Question: i have written a program to search value from google every thing works fine but first time when page is loaded then i encounter error.after words if i click any link it is working fine no errors further.

Code is as follow
'''
private void backgroundWorker1_DoWork(object sender, DoWorkEventArgs e)
{
string raw = "http://www.google.com/search?hl=en&q={0}&aq=f&oq=&aqi=n1g10";
string search = string.Format(raw, HttpUtility.UrlEncode(searchTerm));
//string search = "http://www.whatismyip.com/";
HttpWebRequest request = (HttpWebRequest)WebRequest.Create(search);
using (HttpWebResponse response = (HttpWebResponse)request.GetResponse())
{
using (StreamReader reader = new StreamReader(response.GetResponseStream(), Encoding.ASCII))
{
browserA = reader.ReadToEnd();
this.Invoke(new EventHandler(IE1));
}
}
}
'''
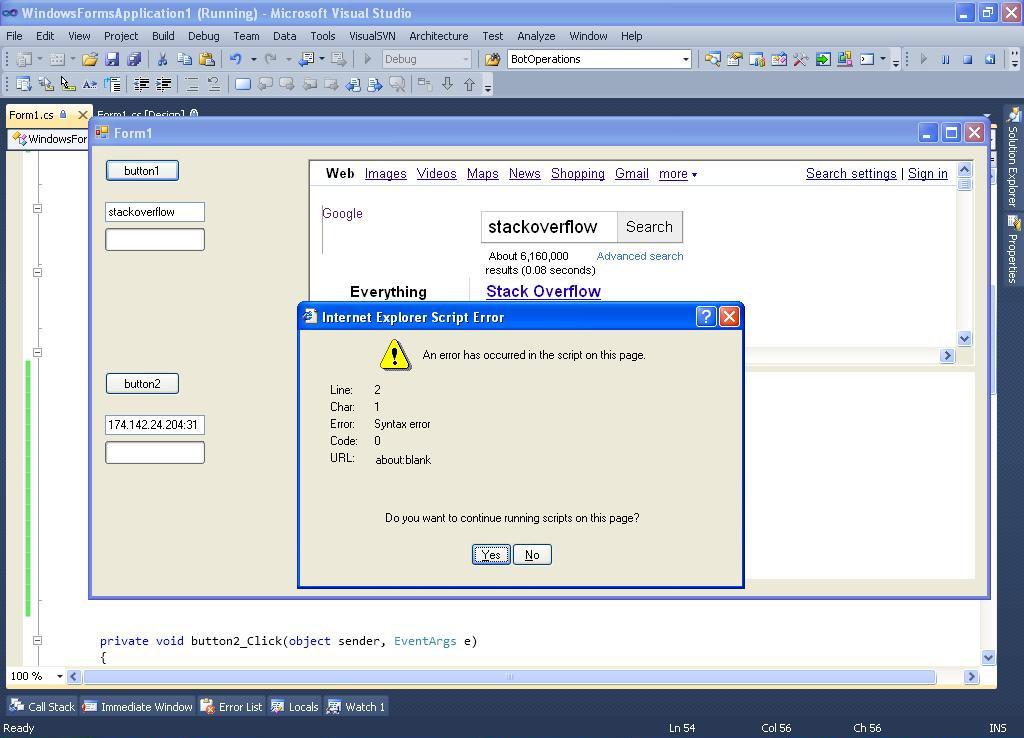
Answer: This error didn't come from Http webrequest,it's from the web browser control on your form.
It's a javascript error raised by web browser control,you can suppress it by:
'webBrowser.ScriptErrorsSuppressed = true;'